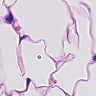
Metastatic tissue present: no